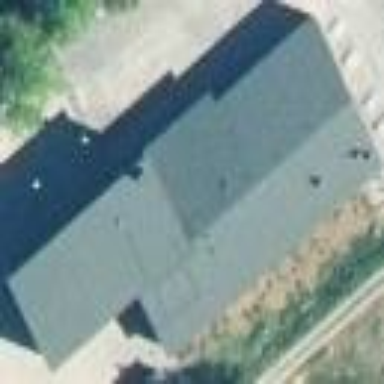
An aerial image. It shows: School building.